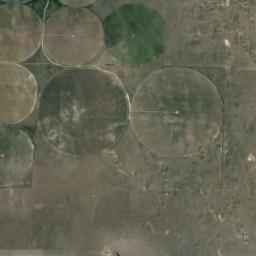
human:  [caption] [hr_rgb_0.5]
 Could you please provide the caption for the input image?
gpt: Several khaki circular farmlands with different radii are neatly arranged on the wasteland .

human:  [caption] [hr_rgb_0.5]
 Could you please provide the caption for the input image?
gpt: Several green and tan mixed circular farmland of different sizes .

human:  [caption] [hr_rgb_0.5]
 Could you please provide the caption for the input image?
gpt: There are some bare circle farmland and green circle farmland .

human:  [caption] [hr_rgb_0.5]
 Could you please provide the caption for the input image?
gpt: There is no circular field in the lower right corner .

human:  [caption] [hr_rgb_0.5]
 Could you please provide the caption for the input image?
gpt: There are some brown circular farmlands arranged neatly .